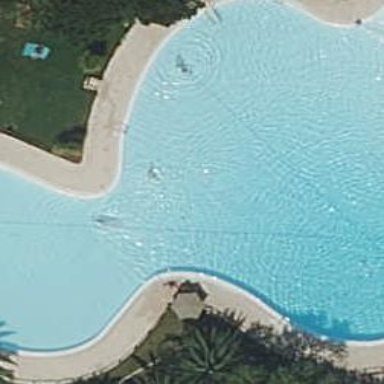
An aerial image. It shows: Swimming pool located in leisure land.